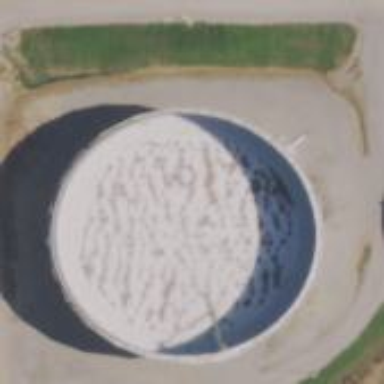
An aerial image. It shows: Storage tank which is man-made.